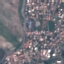
Land use / land cover class: Residential